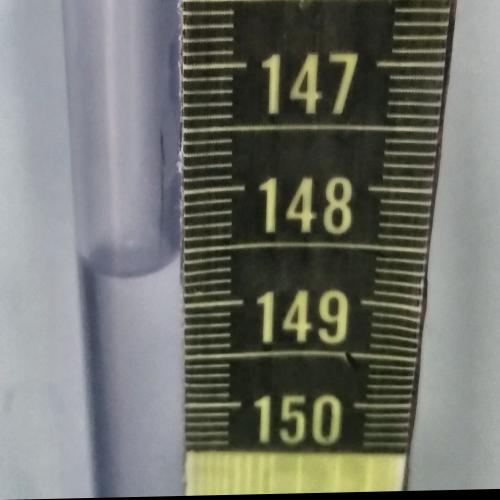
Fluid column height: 148.6 cm